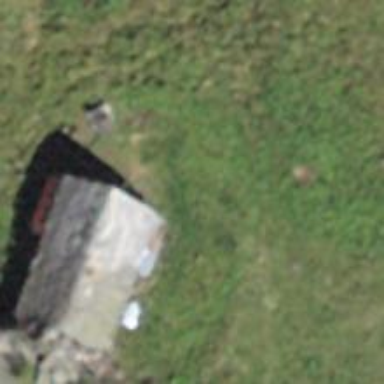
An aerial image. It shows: Wilderness hut shelter building.